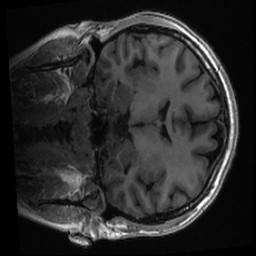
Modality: T1w
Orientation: coronal
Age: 24
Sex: female